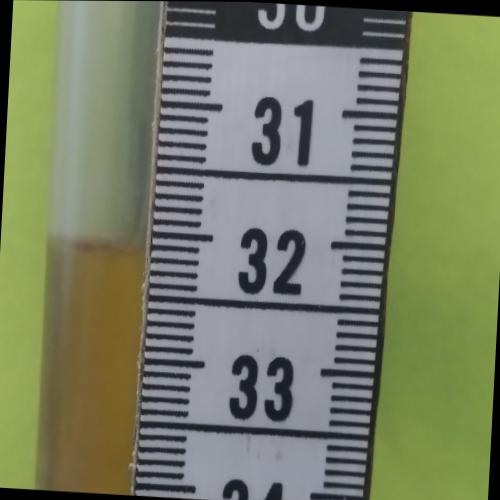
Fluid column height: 32.1 cm